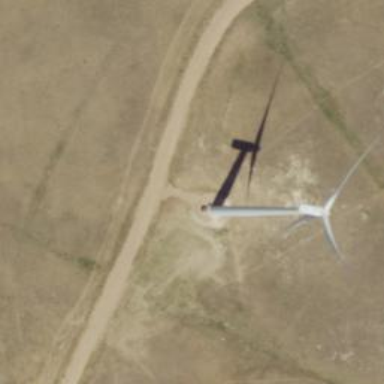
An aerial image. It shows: Wind generator with horizontal axis. The generator is wind turbine.